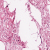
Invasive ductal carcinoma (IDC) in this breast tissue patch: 0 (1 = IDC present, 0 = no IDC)